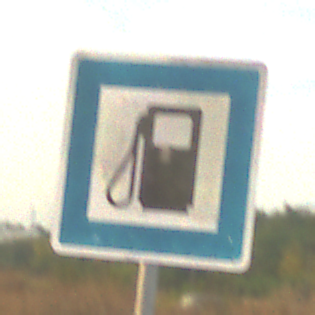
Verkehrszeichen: Tankstelle
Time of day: SunriseSunset
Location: Outdoor (Suburban)
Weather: PartlyCloudy
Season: NotSpecified
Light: Natural